Aerial crown-view tile of a tropical tree (Barro Colorado Island, Panama), acquired 20250414:
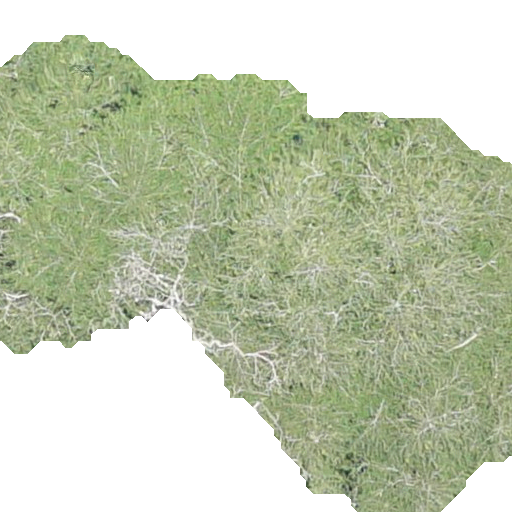
Species: Quararibea pterocalyx
GBIF accepted scientific name: Quararibea pterocalyx
Crown area: 291.934 m²